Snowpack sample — Snodgrass Mountain, Crested Butte, Colorado (2/4/25, 12:06 PM MST)
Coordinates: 38.923, -106.968
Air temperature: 35 °F
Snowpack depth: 80 cm
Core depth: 50 cm
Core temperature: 30.2 °F
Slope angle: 14°, slope face: 78°
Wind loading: low
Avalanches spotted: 0
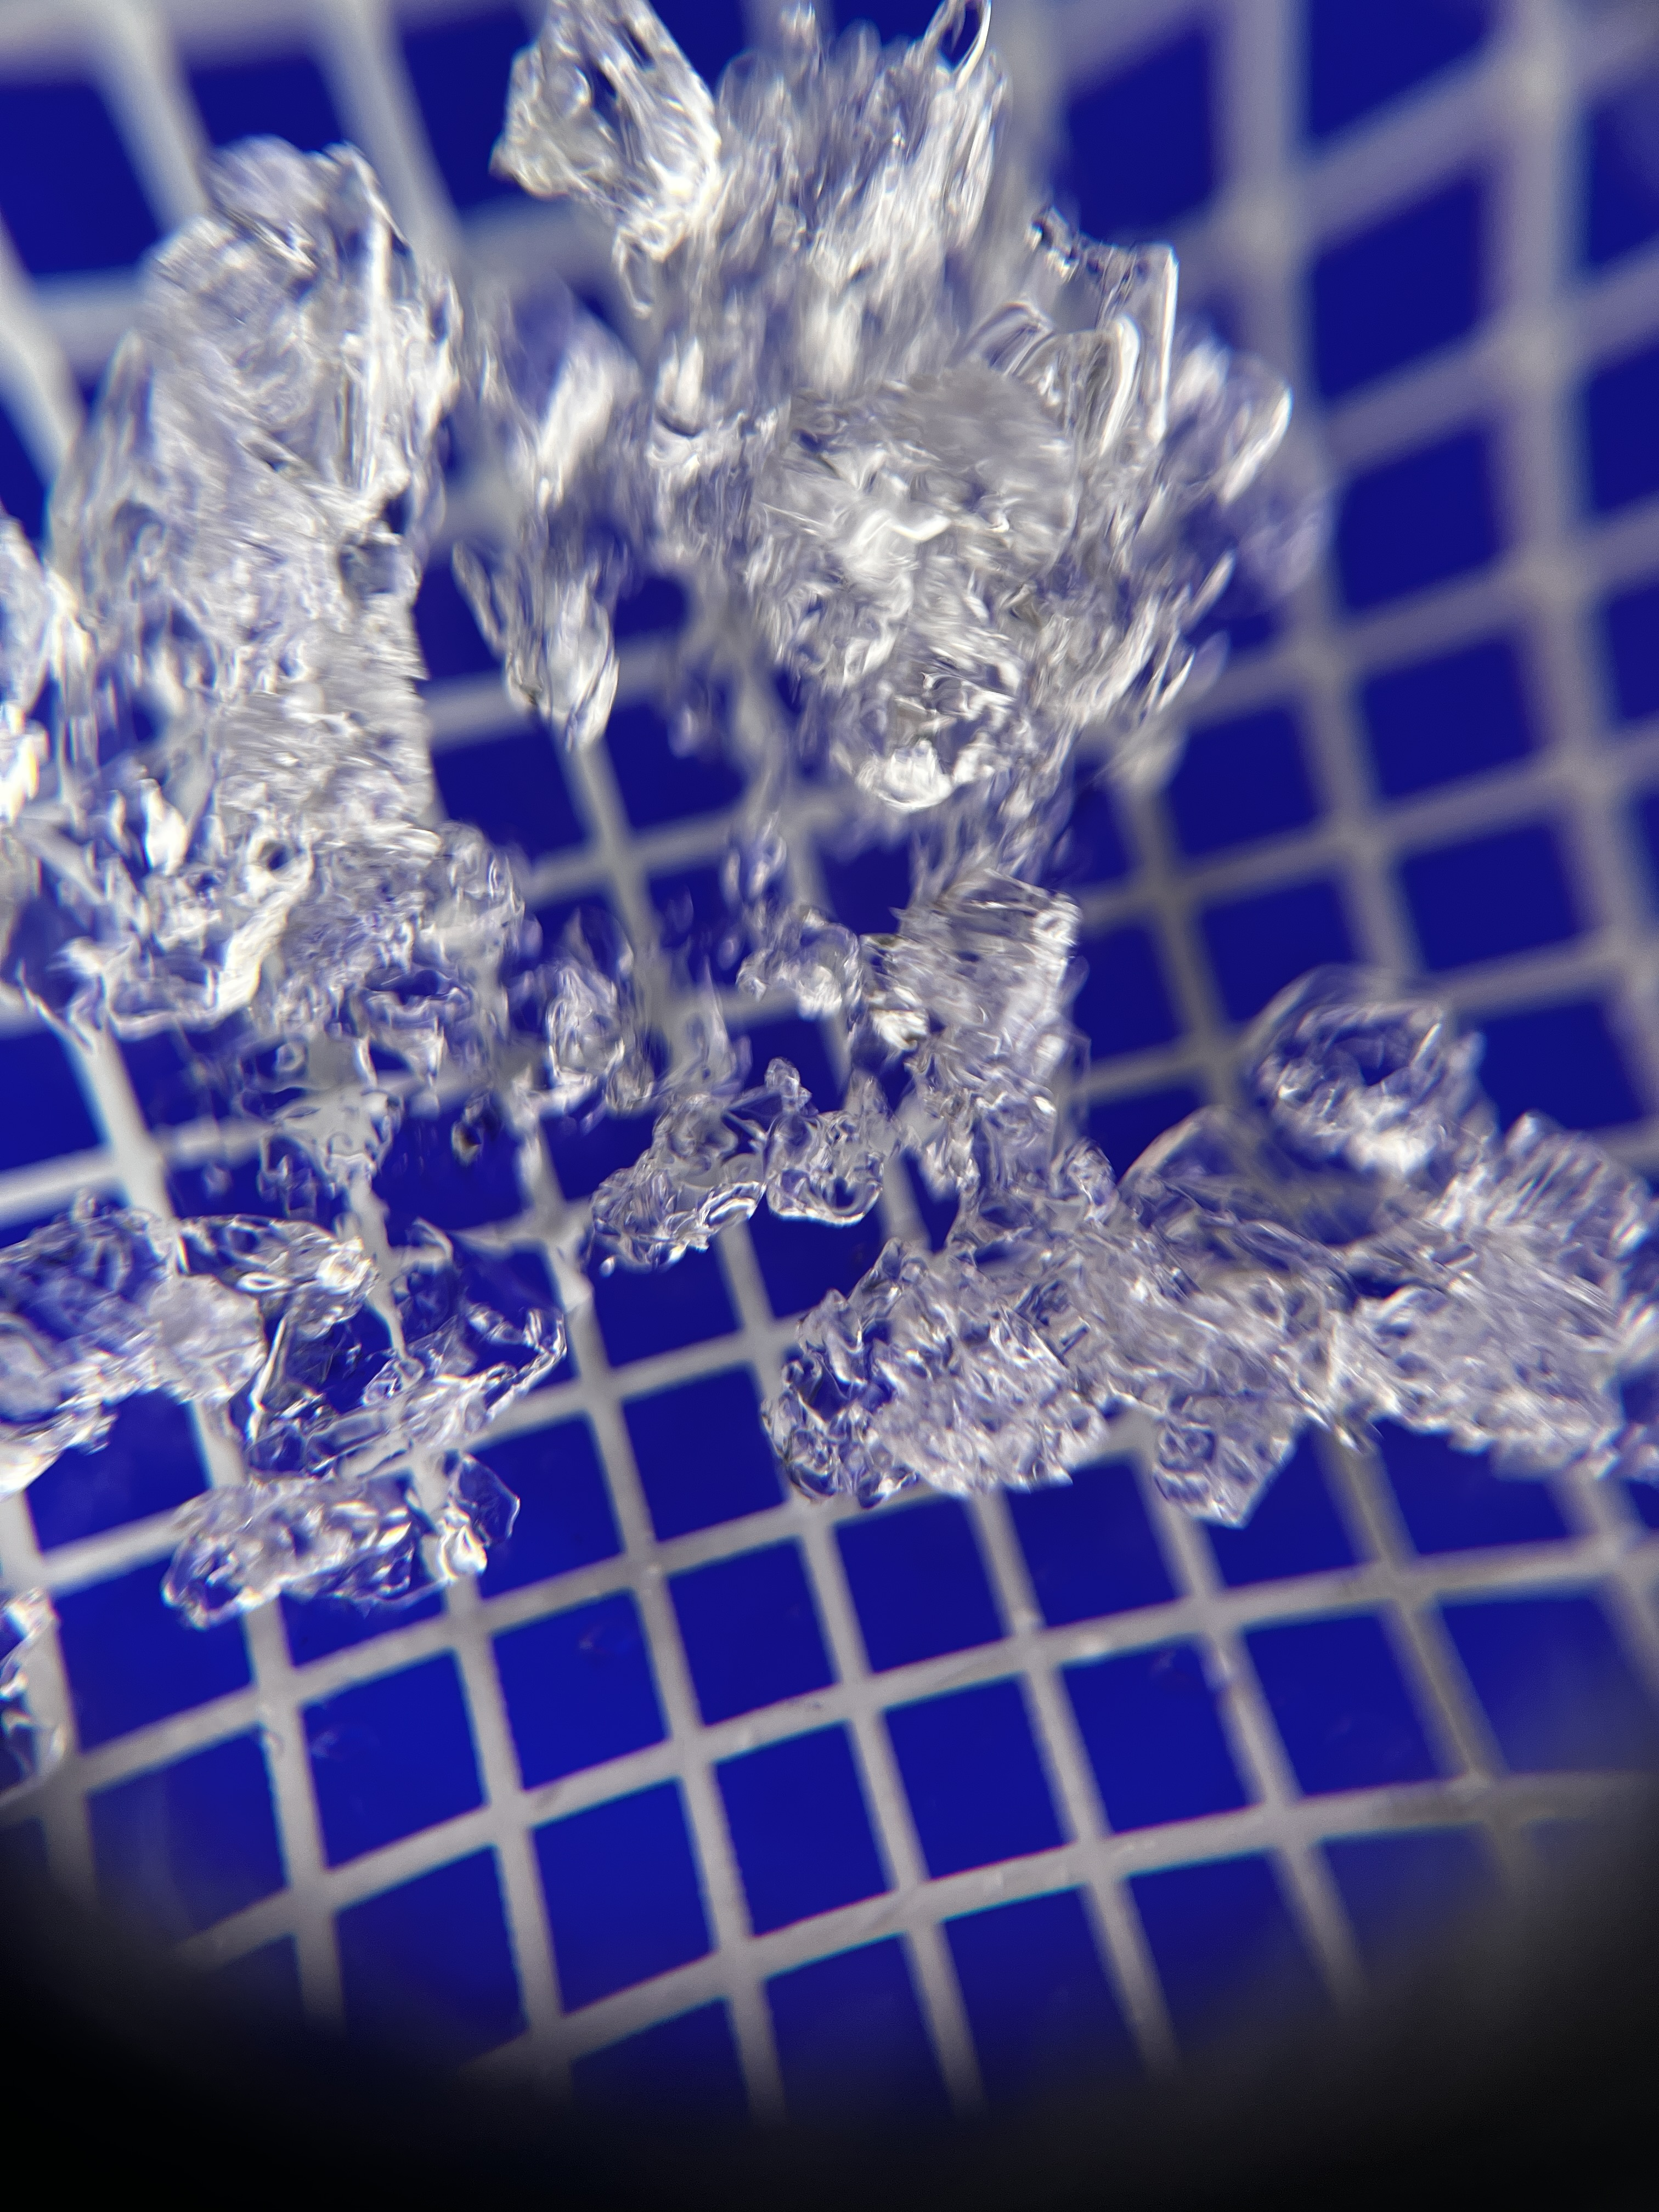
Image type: magnified_profile
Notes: No avalanches nearby, unusually warm weather for the last month reported by residents, Collected 25 yards from treeline